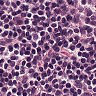
Metastatic tissue present: no